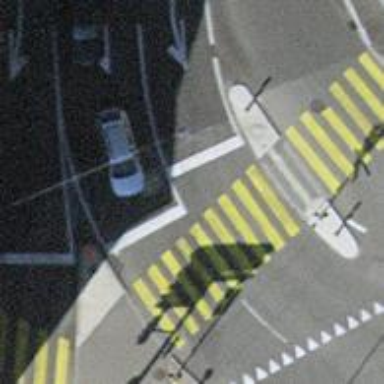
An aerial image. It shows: Crossing with traffic signals and zebra crossing island.